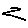
Label: zigzag